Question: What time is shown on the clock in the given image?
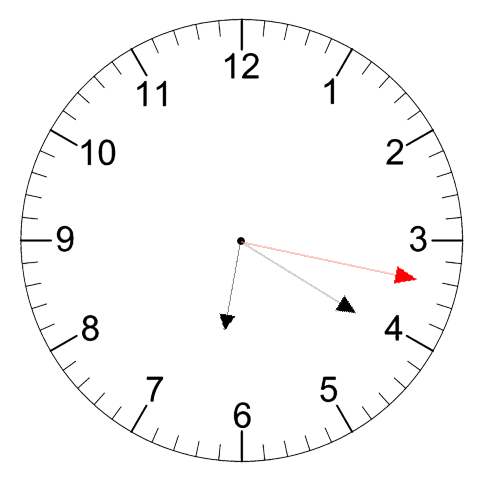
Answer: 06:20:17